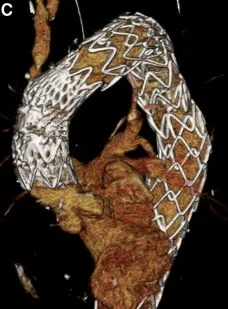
Postoperative CTA. (C) 3D reconstruction.
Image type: radiology (ct)